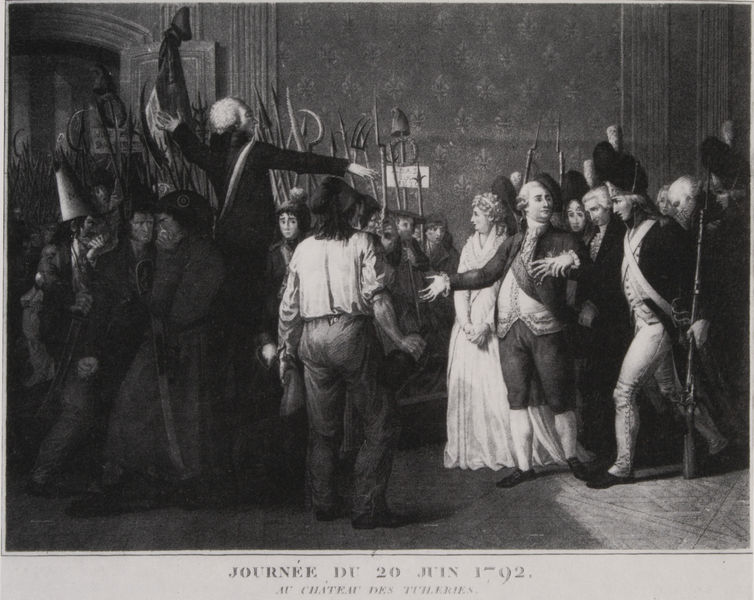
Titel: "Mein Herr, Ihr habt nichts zu befürchten!"
Künstler: Jean-Baptist Vérité
Standort: Paris
Institution: Bibliothèque Nationale.
Schlagwörter: dunkel, feder, gemälde, gruppe, kampf, mann, schatten, weiß, frauen, menschen, frankreich, frau, frisur, grau, haar, hell, hut, hüte, kleid, licht, männer, paris, raum, rücken, schwarz, tür, zeichnung, zimmer, dame, schloss, gespräch, herren, malerei, versammlung, flasche, hemd, hose, mütze, mützen, wand, barock, böse, faru, geschichte, historie, rahmen, tod, gruppenbildnis, herr, hände, innenraum, türbogen, boden, interieur, redner, adel, spitzen, locken, puder, bauern, pferd, adelige, deutschland, federhut, perücke, schärpe, schrift, wohnzimmer, parkett, rede, trikolore, grafik, graphik, tag, hof, türe, haarband, pilaster, saal, französisch, krieg, historienbild, könig, lanze, soldaten, wein, salon, tapete, france, türflügel, podest, edel, zeigen, knöpfe, knopfleiste, weste, bauer, foto, stolz, palast, druck, schwarz-weiss, sichel, radierung, stich, titel, bewaffnet, fliesen, gefangennahme, illustration, militär, revolution, schwert, säbel, text, uniform, uniformen, verhaftung, waffen, zeitung, überfall, aufstand, demonstration, soldat, bürger, volk, bürgertum, napoleon, adeliger, dreispitz, scherpe, mosaik, anführer, armee, besetzung, anklage, gewehr, gefangene, historienmalerei, klerus, schreiten, lanzen, kniebundhose, königin, macht, speer, speere, temple, gewehre, femme, gefangener, kupferstich, gegenüber, französische revolution, schaufel, aufzug, freiheitsmütze, trunken, ludwig, lisenen, gepudert, zeicnung, aristokratie, stände, verteidigung, terror, schächer, bajonett, bürgerkrieg, männe, sensen, geräte, stöcker, louis, bajonette, bastille, soldats, louis xvi, marie antoinette, bürgermeister, freiheitslanze, muskete, protest, juni, mistgabel, ballhausschwur, spieße, gabeln, verabschiedung, armes, einbruch, sicheln, tuilerien, kleud, bourgeoisie, revolutionsgraphik, perruque, phrygenmütze, mönner, baionette, französiche revolution, harke, heugabeln, gartengeräte, parteien, forke, mistgabeln, robespierre, rdner, bauernaufstand, aufstandt, batille, danton, einschreiten, erntegeräte, jakobinen, jakobinerhut, jeu de paumee, journee, juin, napolio, schurken, tapte, waffenkammer, 20, du, ludwig 15, poletariat, hofschaft, 1792, teukühn, 20 juin 1792, discours, citoyens, sans-culottes, château des tuileries, jakobiner